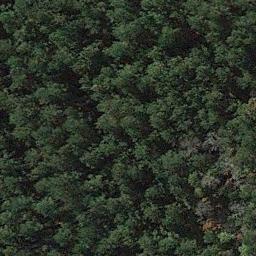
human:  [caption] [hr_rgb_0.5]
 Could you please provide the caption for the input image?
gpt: The forest is full of green trees .

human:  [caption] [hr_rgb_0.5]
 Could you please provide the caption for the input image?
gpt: Many green trees are in a forest .

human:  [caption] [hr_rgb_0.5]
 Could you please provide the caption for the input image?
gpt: The forest has a lot of dense dark green trees .

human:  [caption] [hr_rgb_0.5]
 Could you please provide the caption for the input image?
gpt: This is a dense forest .

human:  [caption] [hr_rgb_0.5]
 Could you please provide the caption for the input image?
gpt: There are many green trees in a forest .